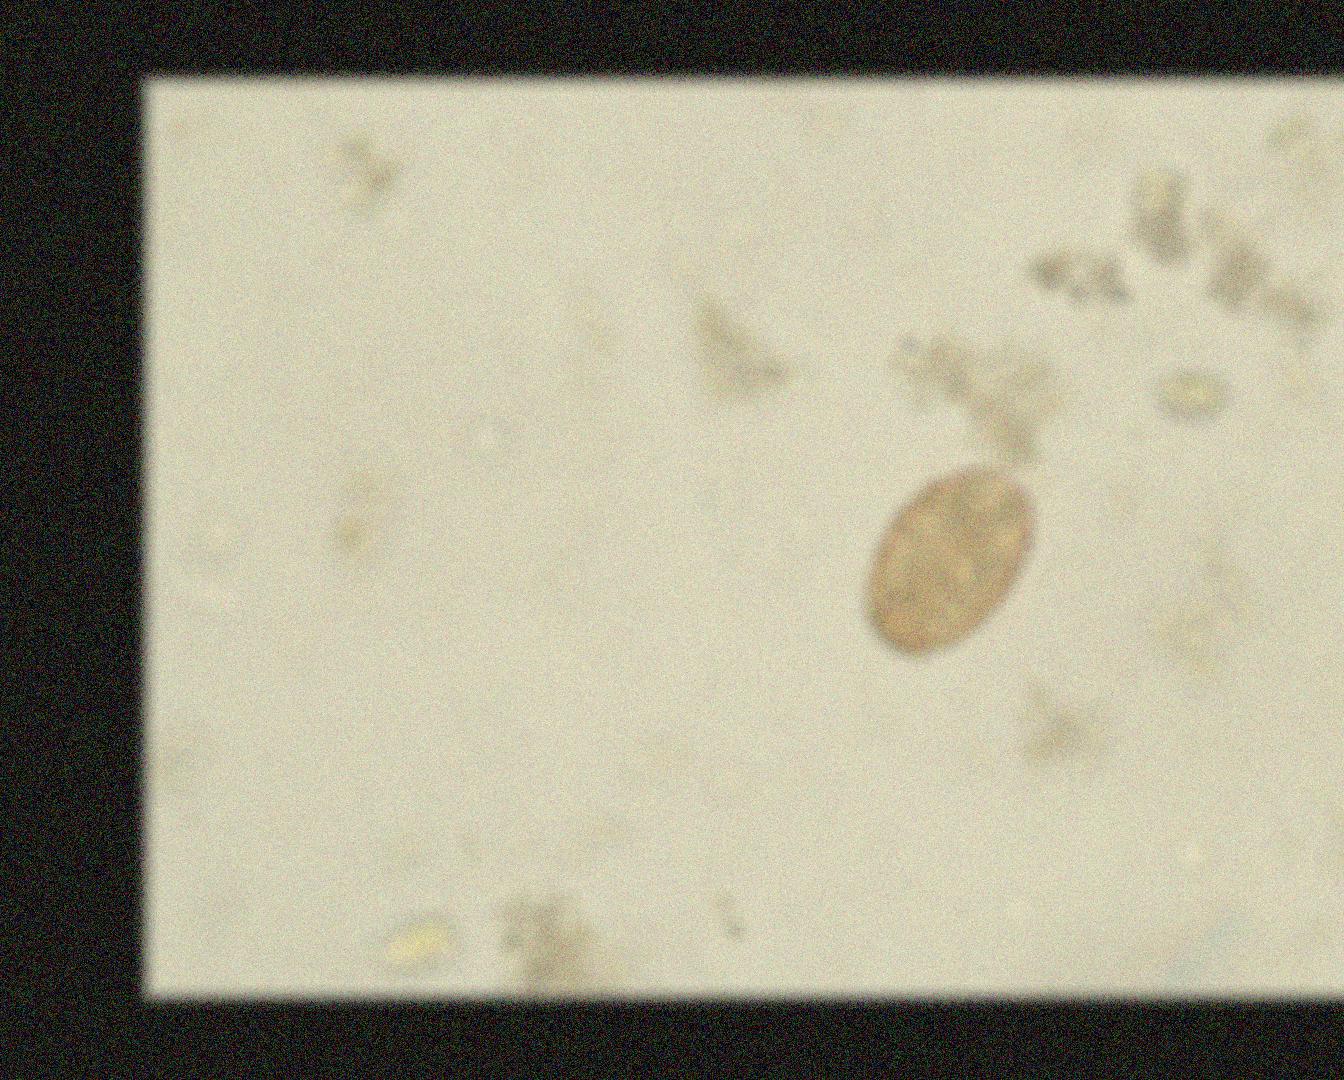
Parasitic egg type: Ascaris lumbricoides